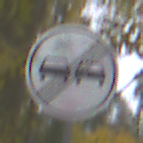
Verkehrszeichen: EndeUeberholverbot
Umgebung: Outdoor, Nature
Tageszeit: Midday
Wetter: Overcast
Licht: Natural
Jahreszeit: Autumn
Kontrast: LowContrast